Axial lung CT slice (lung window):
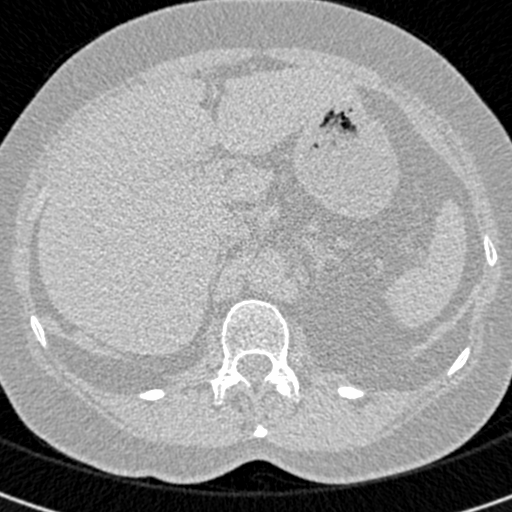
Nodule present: no